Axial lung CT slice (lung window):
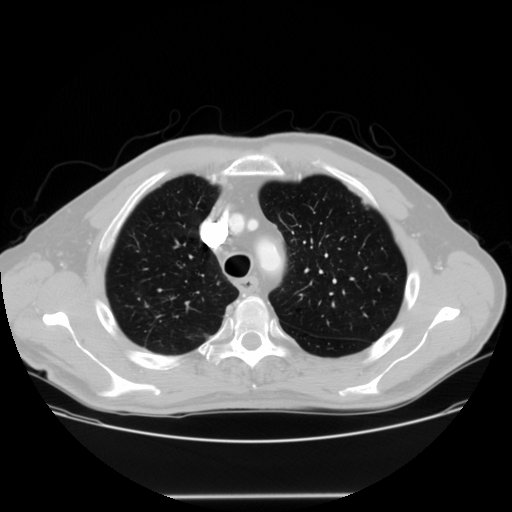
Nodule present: no